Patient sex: M
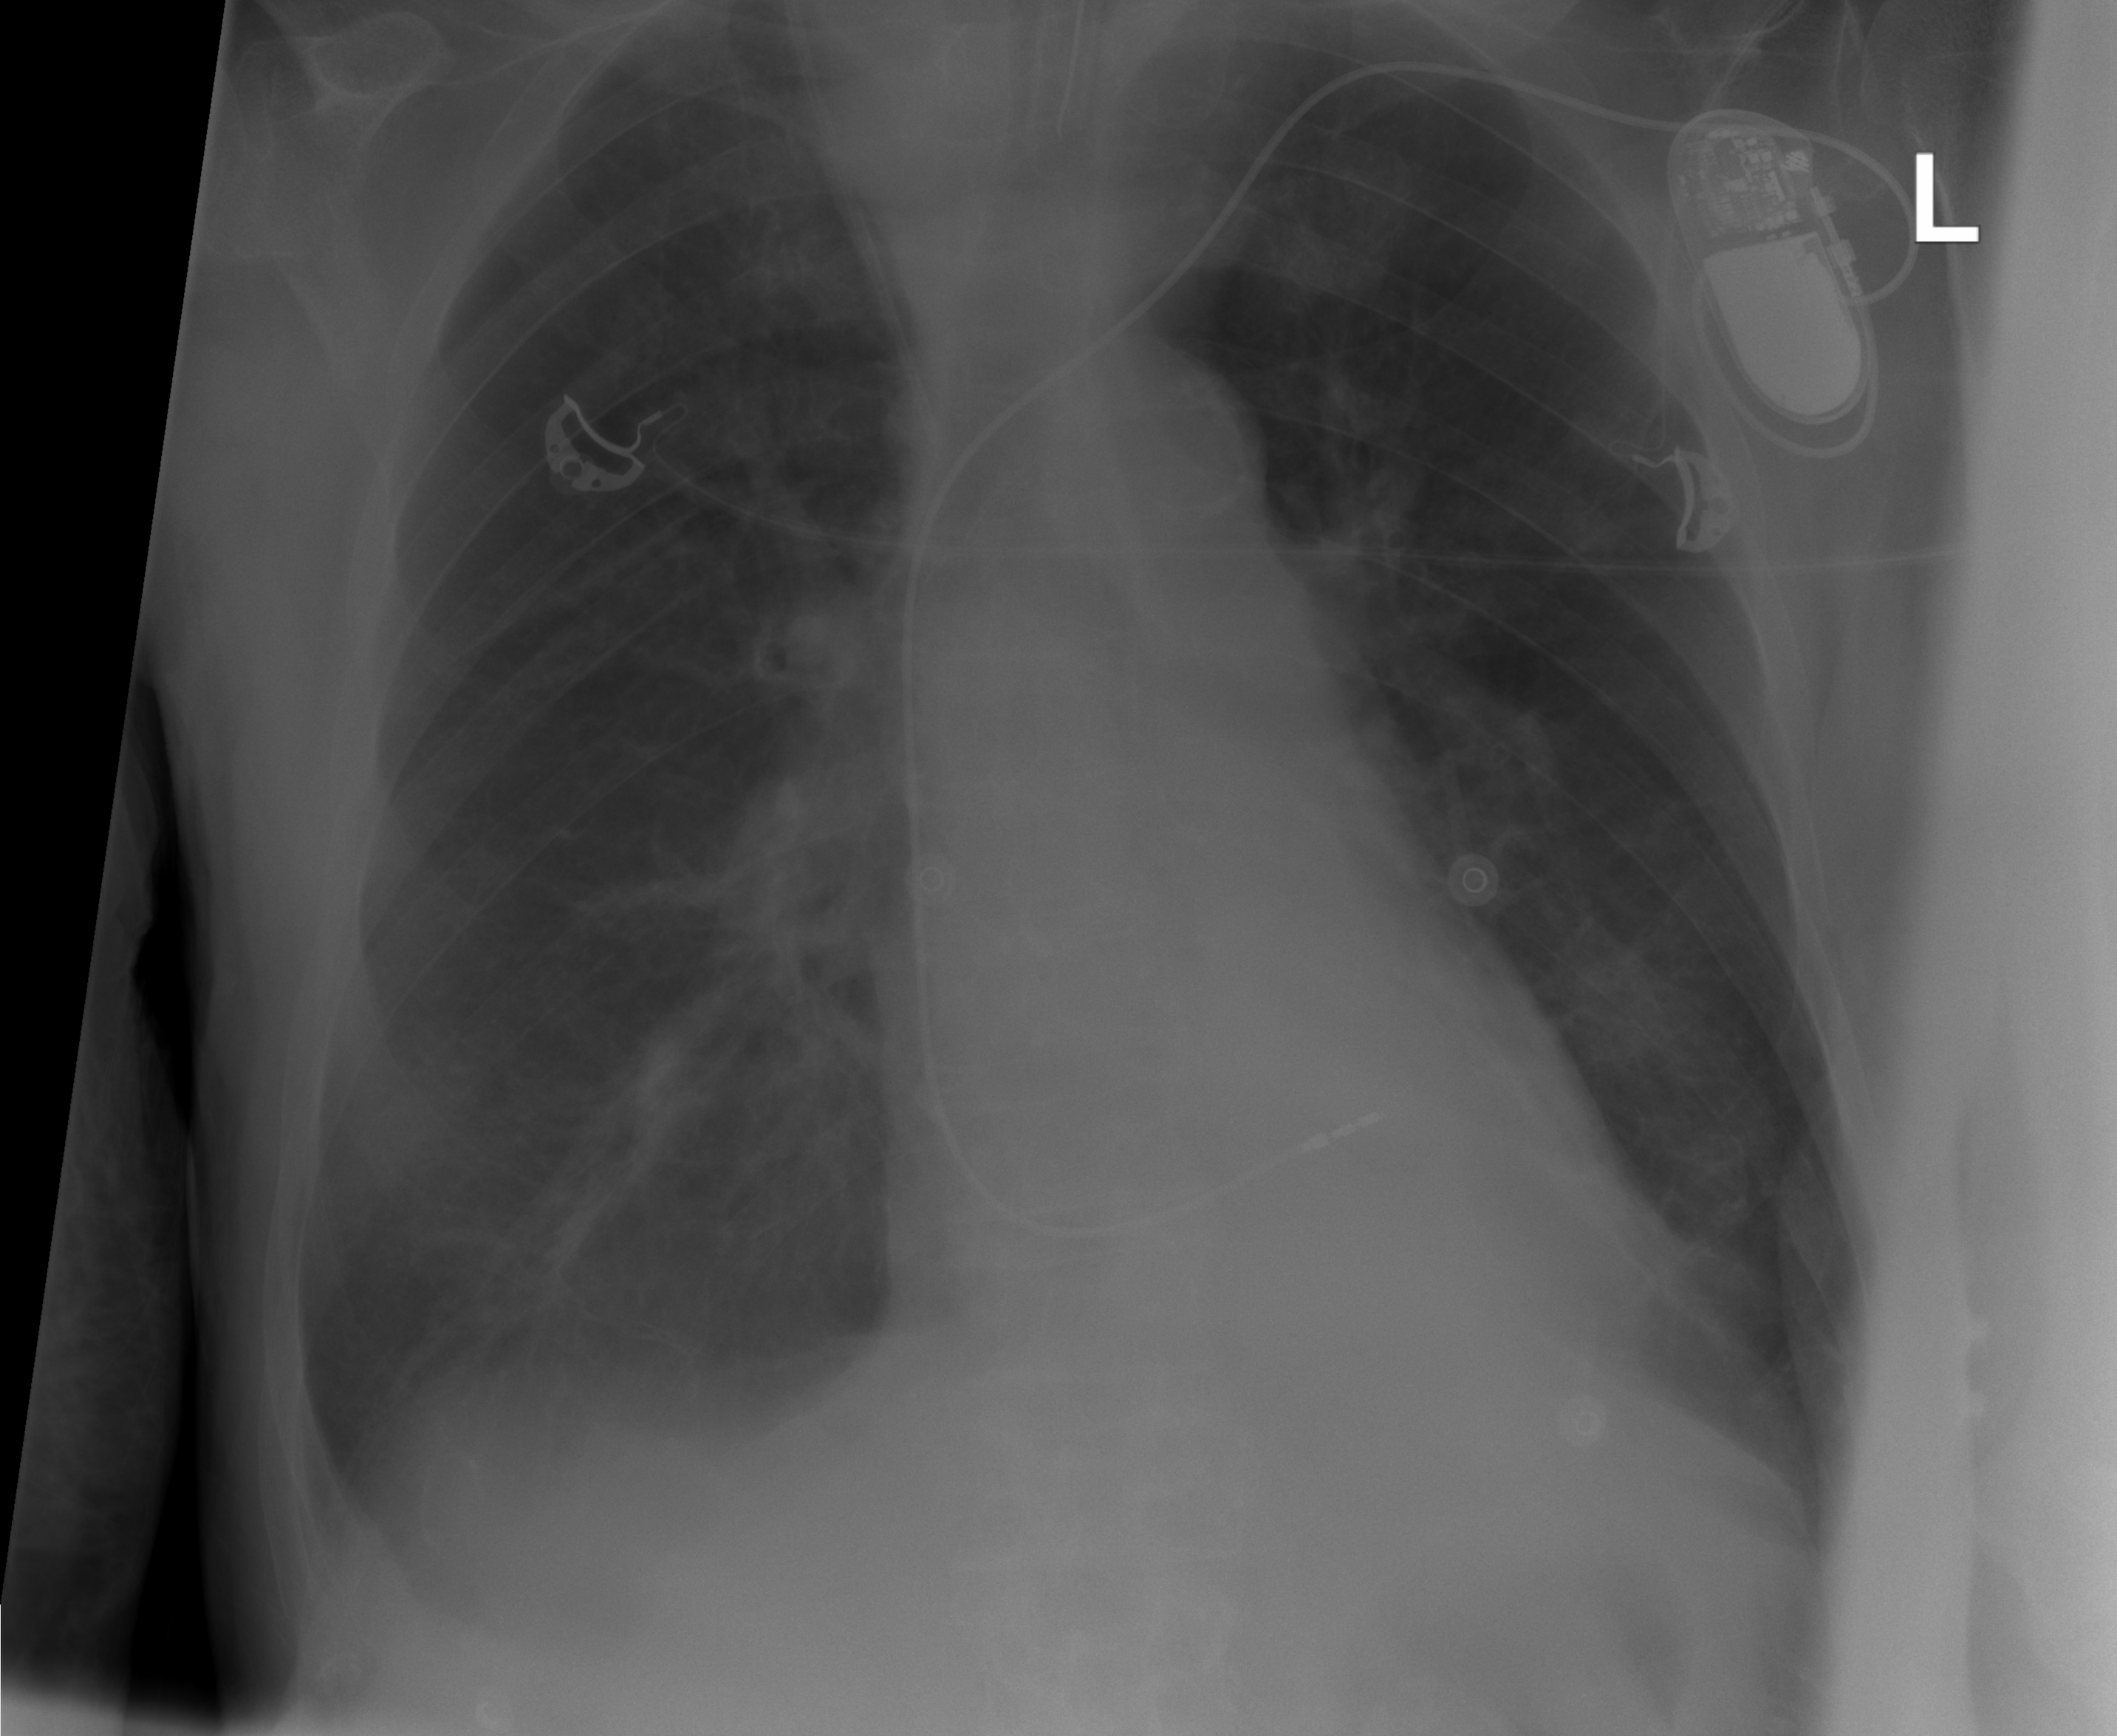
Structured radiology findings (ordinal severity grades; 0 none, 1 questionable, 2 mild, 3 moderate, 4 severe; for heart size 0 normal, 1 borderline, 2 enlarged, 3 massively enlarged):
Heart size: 0
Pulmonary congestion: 2
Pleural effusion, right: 2
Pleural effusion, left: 0
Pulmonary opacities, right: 2
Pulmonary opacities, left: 0
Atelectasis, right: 2
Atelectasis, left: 0